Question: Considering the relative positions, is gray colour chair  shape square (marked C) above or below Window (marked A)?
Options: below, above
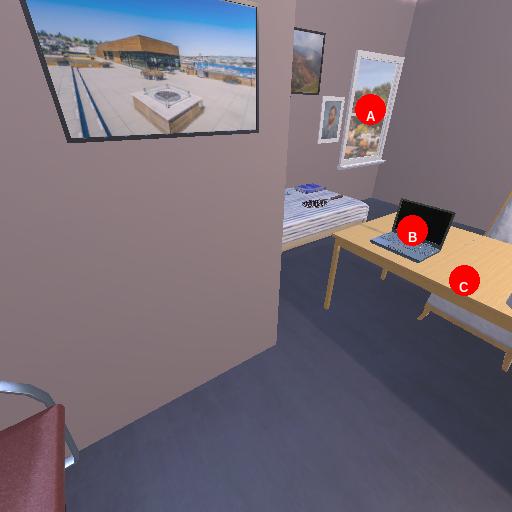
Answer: below